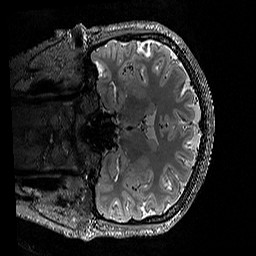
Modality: T2w
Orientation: coronal
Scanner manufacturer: siemens
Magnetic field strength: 3 T
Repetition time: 3.2 s
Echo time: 0.428 s